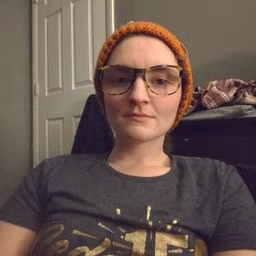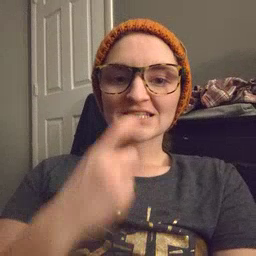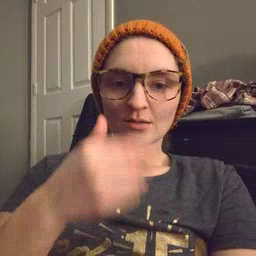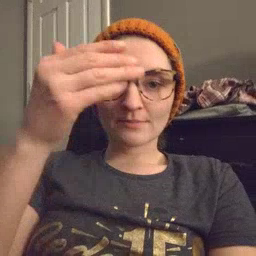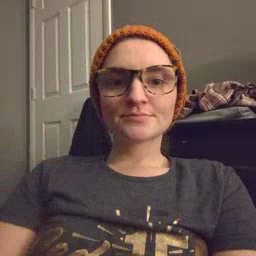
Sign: glasswindow